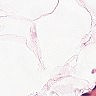
Metastatic tissue present: no